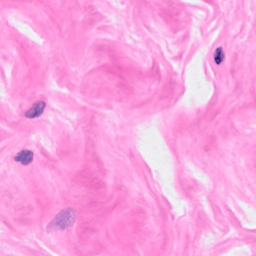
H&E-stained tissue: Breast